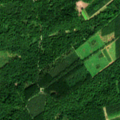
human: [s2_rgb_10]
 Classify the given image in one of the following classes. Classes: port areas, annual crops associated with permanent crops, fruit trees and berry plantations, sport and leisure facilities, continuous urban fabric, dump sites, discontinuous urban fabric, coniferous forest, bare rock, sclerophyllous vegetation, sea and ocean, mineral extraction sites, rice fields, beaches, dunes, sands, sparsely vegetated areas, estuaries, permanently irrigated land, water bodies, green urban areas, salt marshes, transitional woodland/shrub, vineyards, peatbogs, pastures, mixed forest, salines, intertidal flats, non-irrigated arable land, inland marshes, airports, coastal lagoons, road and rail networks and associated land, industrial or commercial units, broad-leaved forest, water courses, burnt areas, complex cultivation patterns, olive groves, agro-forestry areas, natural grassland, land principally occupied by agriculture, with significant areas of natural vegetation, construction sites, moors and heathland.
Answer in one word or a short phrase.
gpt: complex cultivation patterns, broad-leaved forest, coniferous forest